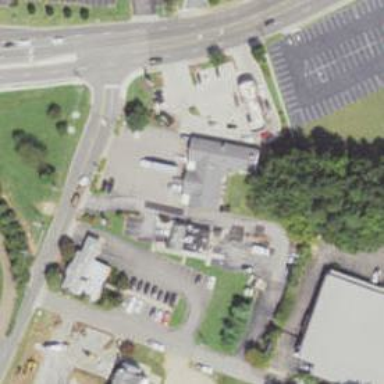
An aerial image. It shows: Convenience shop.